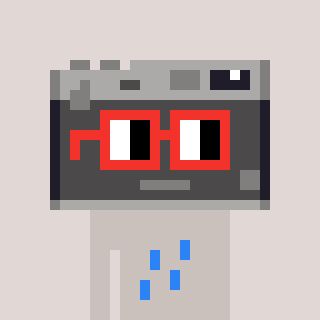
a pixel art character with square red glasses, a camera-shaped head and a foggrey-colored body on a warm background